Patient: sex M, age 57
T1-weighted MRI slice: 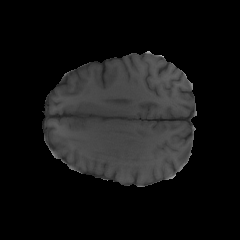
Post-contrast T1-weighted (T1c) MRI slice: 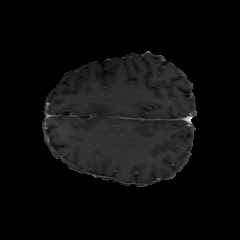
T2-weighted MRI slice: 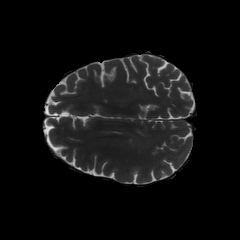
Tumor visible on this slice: no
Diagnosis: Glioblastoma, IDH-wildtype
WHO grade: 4